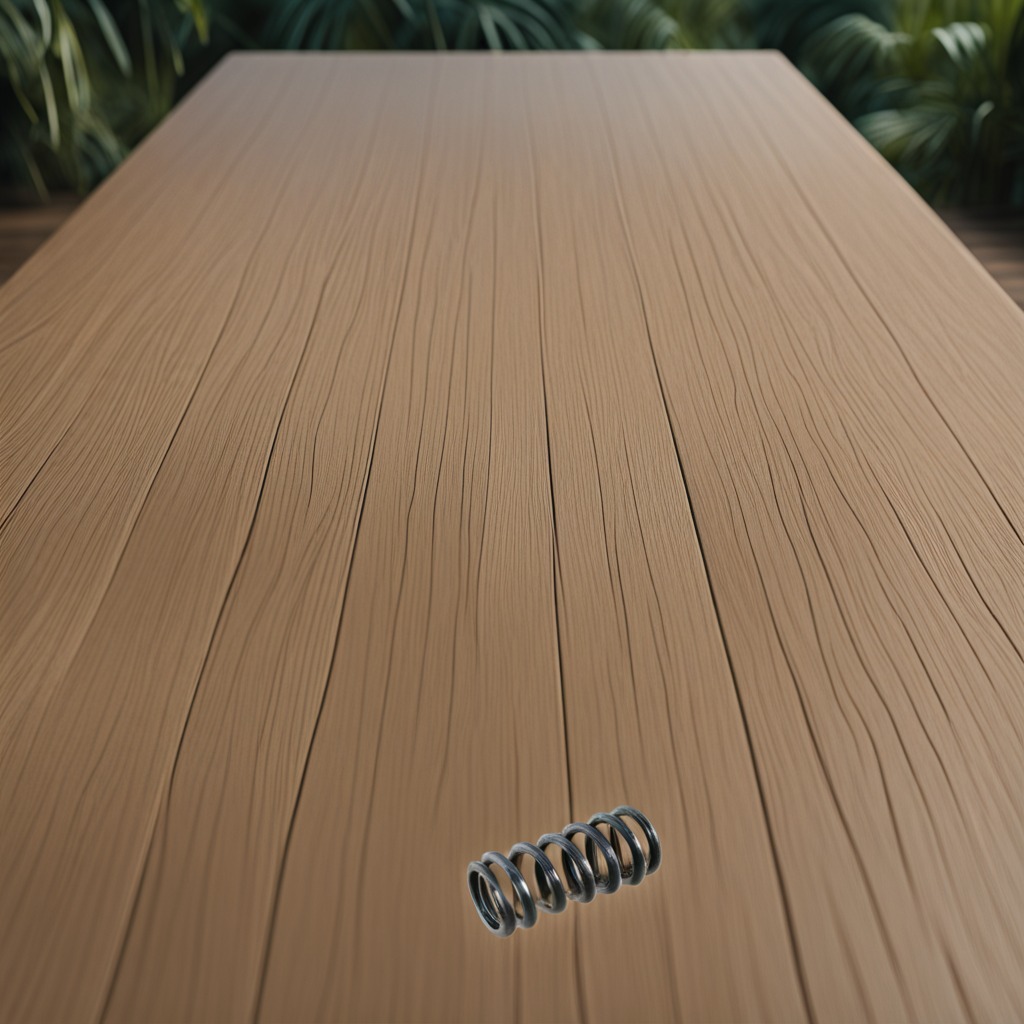
A coiled metal spring is lying on a wooden table.